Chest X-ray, AP view. Patient: 45 years old, sex F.
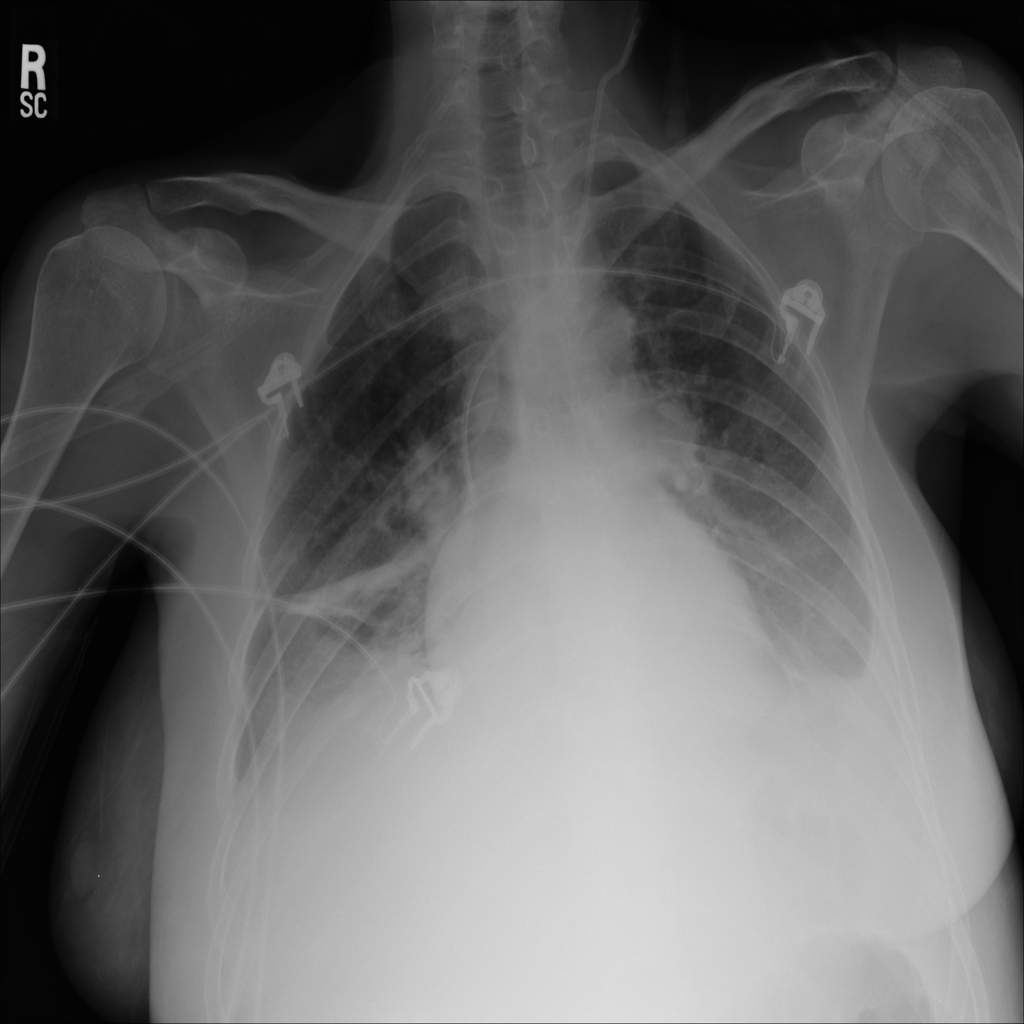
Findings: Atelectasis, Infiltration